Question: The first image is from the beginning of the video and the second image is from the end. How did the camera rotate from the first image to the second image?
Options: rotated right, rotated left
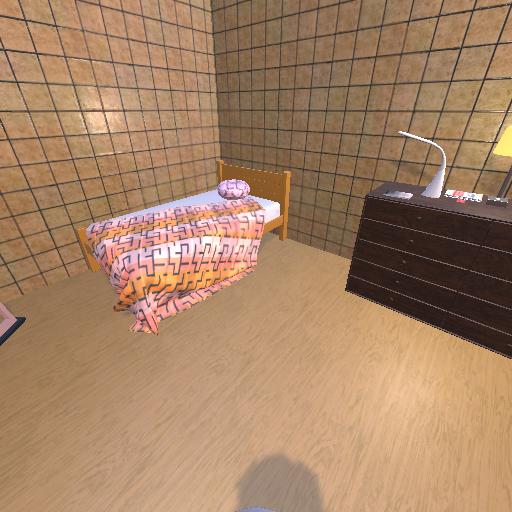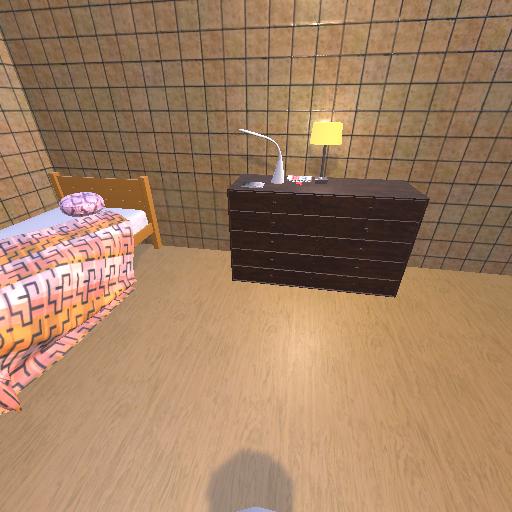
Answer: rotated right